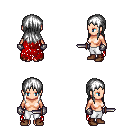
a pixel art fantasy rpg character, female body template, human, light skin, red tattered cape, white pants, white unkempt hairstyle, metal gloves, brown shoes, dagger, four views (front, back, left, right), 2x2 character sprite sheet, small pixel art, hard edges, no anti-aliasing